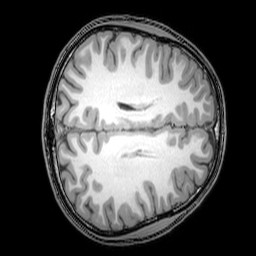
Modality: T1w
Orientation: axial
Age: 24
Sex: male
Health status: healthy
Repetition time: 0.081 s
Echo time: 0.037 s